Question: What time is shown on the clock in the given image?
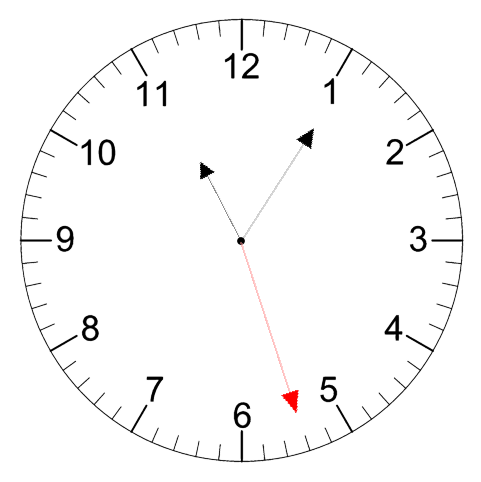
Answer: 11:05:27